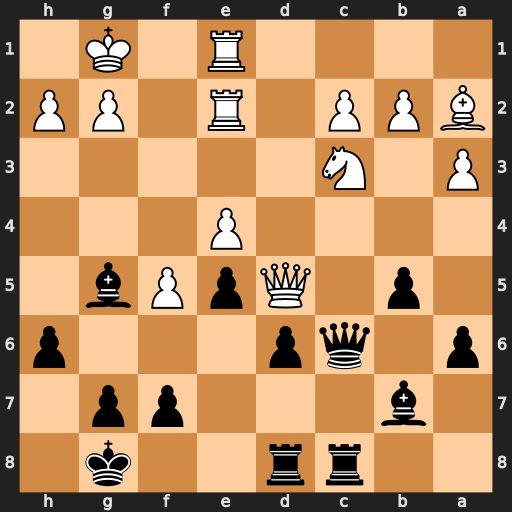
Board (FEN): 2rr2k1/1b3pp1/p1qp3p/1p1QpPb1/4P3/P1N5/BPP1R1PP/4R1K1
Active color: b
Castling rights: -
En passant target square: -
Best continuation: Qb6+ Kh1 Bxd5